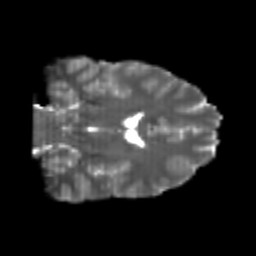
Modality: T2w
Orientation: coronal
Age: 24
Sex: male
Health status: healthy
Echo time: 0.074 s